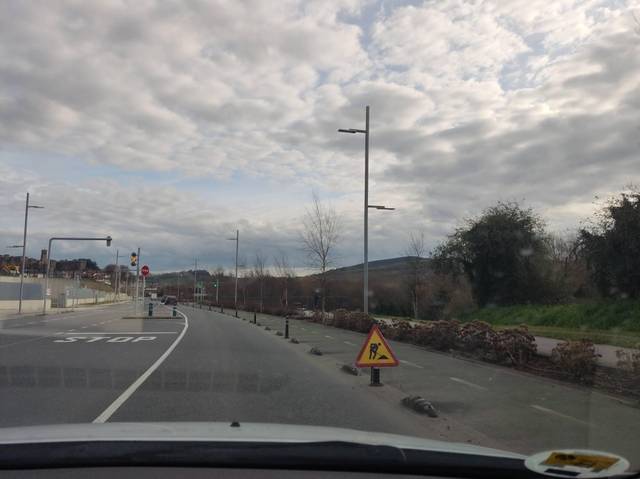
Region: Spain
Coordinates: 42.87, -8.543